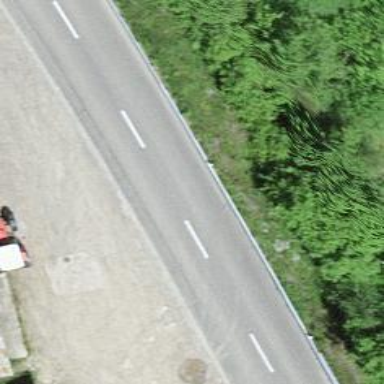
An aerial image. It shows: Tertiary road with asphalt surface.